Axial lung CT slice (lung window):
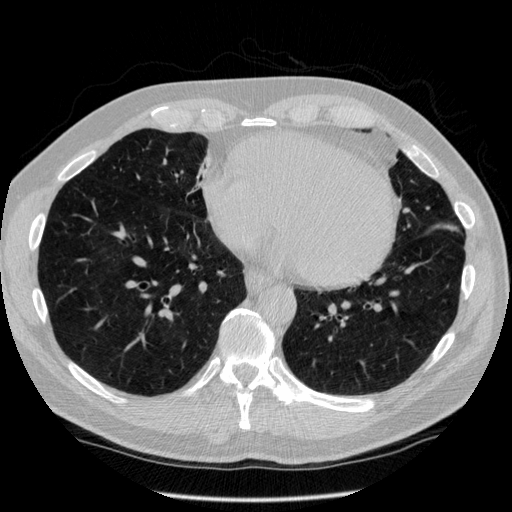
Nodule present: no